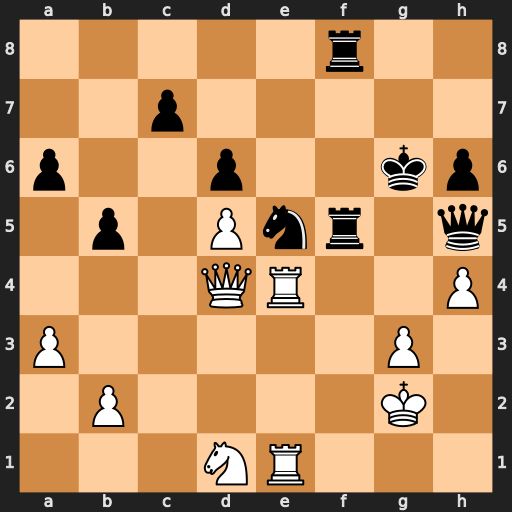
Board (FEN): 5r2/2p5/p2p2kp/1p1Pnr1q/3QR2P/P5P1/1P4K1/3NR3
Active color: w
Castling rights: -
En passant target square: -
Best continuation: g4 Rg5 hxg5